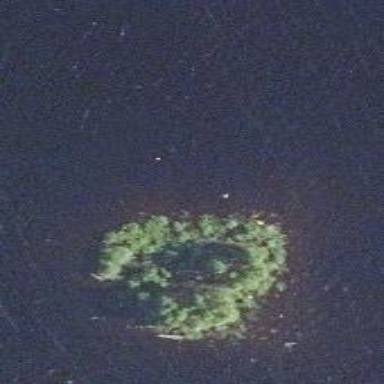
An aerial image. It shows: Islet.